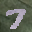
Label: 7